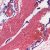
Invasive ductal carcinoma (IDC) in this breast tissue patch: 0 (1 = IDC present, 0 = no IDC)